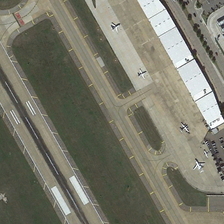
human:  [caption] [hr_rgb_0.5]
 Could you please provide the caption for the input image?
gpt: several planes are in an airport with a building .

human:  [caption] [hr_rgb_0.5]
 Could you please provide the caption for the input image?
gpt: several planes are in an airport with a building .

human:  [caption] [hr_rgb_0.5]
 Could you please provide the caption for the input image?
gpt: several planes are in an airport with a building .

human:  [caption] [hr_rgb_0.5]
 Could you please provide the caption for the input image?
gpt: several planes are in an airport with a building .

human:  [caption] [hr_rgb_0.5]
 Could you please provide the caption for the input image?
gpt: several planes are in an airport with a building .